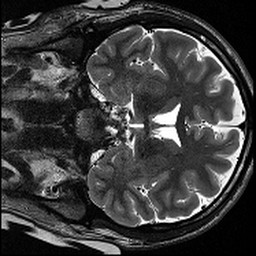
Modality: T2w
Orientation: coronal